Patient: sex F, age 83
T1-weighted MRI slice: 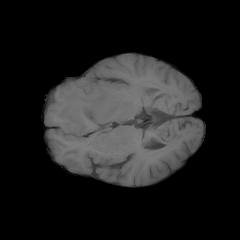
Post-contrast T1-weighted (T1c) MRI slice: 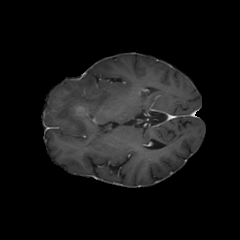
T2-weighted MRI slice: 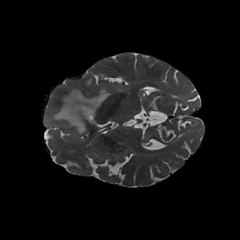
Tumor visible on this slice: yes
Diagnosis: Glioblastoma, IDH-wildtype
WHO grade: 4